Field crop: maize
Growth stage: 1
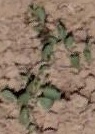
Species: convolvulus